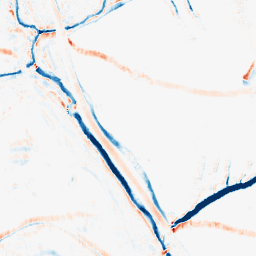
Category: morphological
Decomposition family: morphological_rect
Decomposition parameters: operation: average
width: 5
height: 10
Upsampling method: cubic_mitchell
Upsampling parameters: scale: 2
Upsampling scale: 2